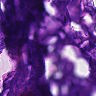
Metastatic tissue present: no